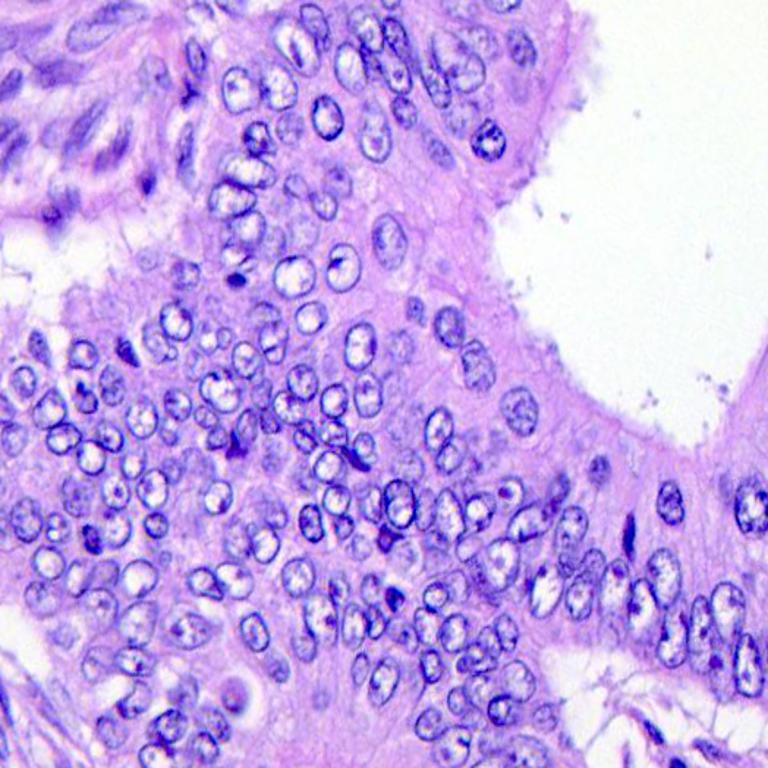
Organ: colon
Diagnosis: adenocarcinomas